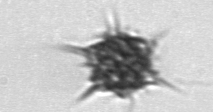
Label: Dictyocha